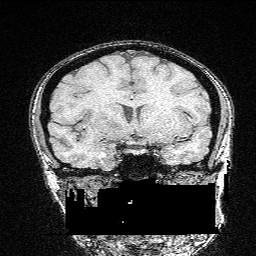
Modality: FLASH
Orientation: sagittal
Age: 25
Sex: female